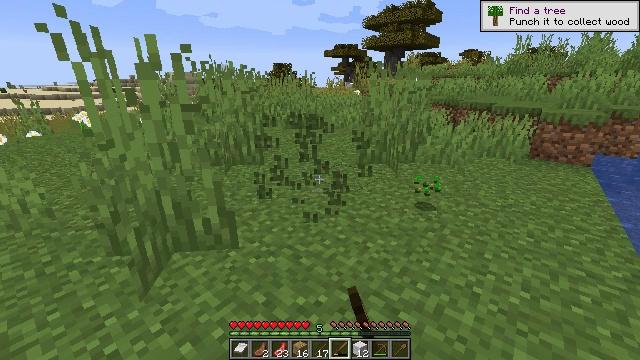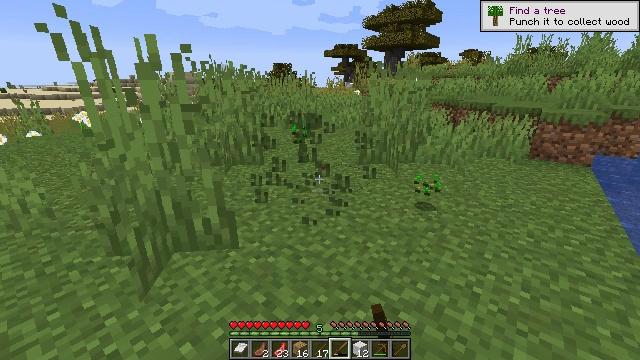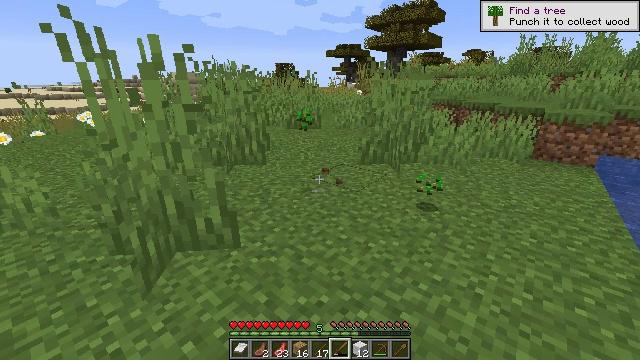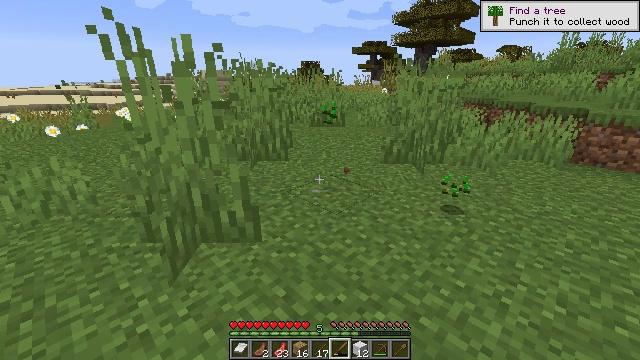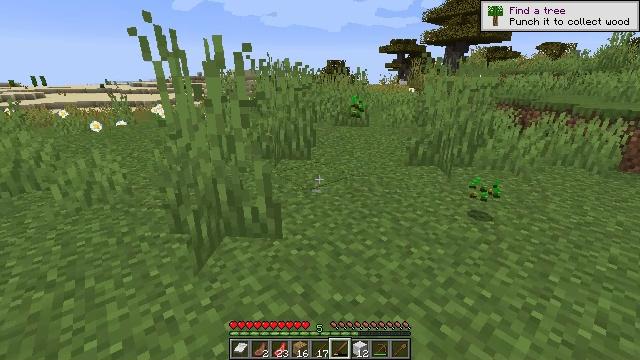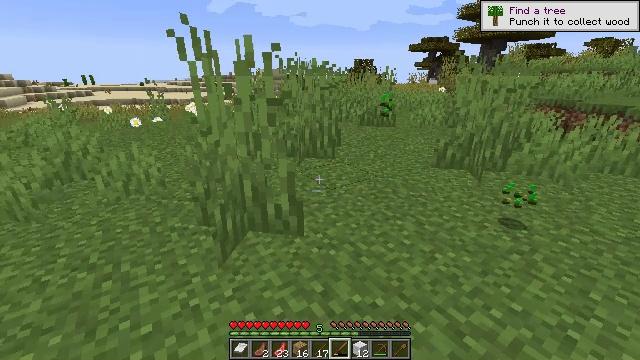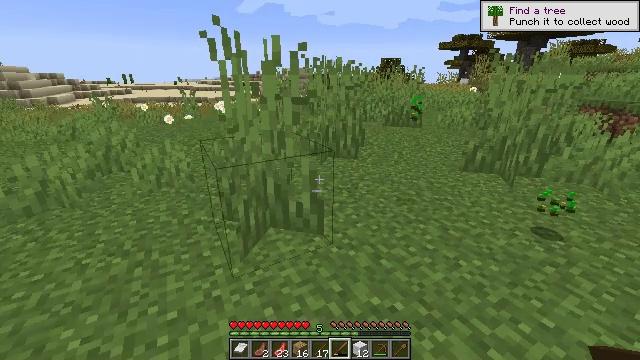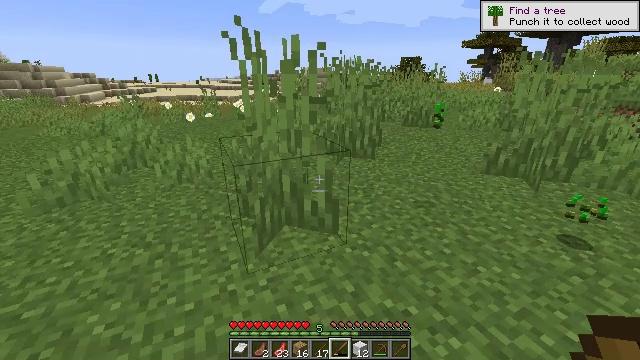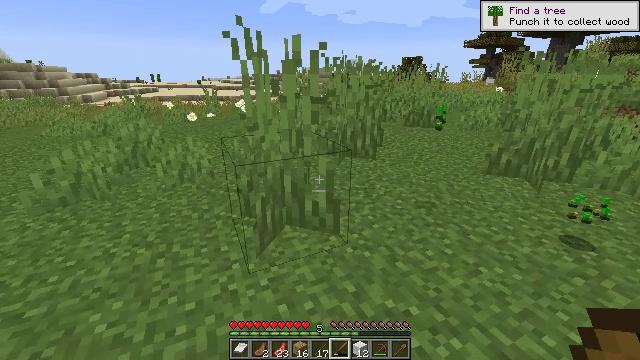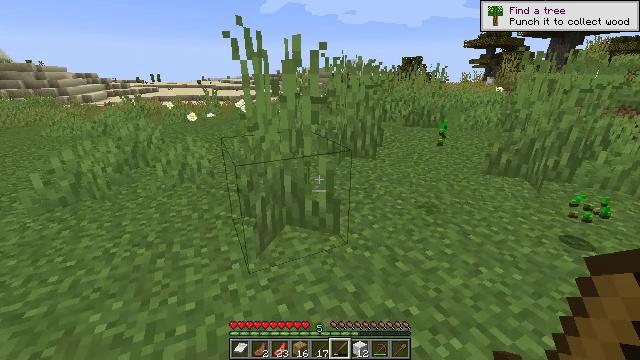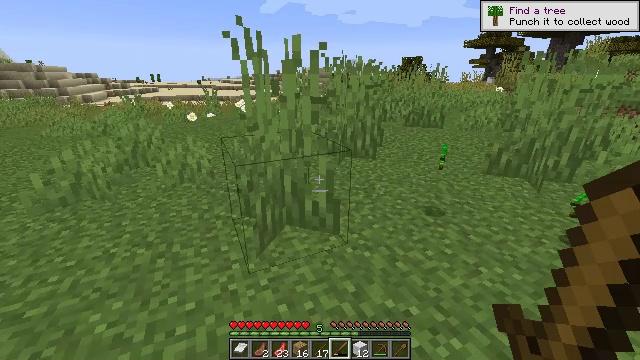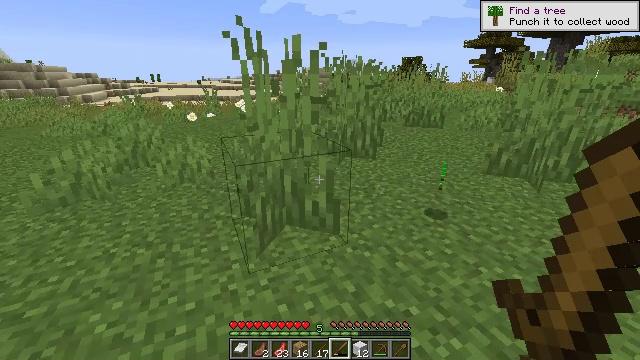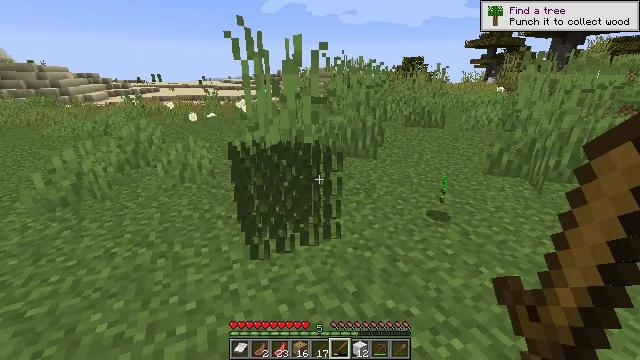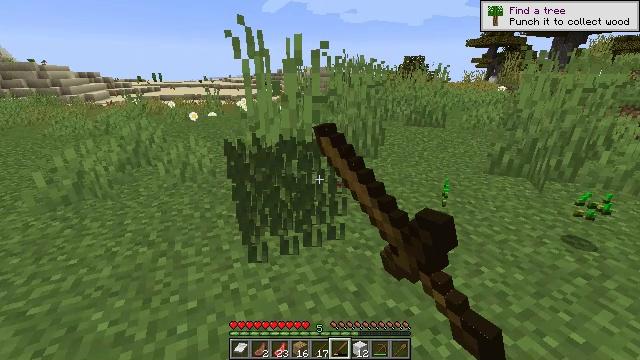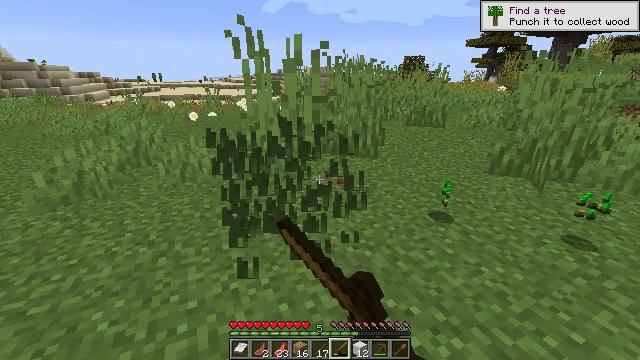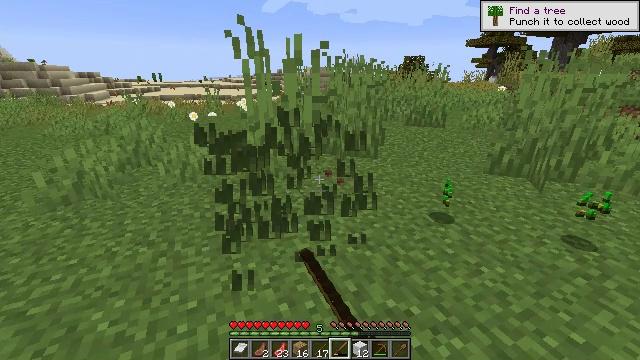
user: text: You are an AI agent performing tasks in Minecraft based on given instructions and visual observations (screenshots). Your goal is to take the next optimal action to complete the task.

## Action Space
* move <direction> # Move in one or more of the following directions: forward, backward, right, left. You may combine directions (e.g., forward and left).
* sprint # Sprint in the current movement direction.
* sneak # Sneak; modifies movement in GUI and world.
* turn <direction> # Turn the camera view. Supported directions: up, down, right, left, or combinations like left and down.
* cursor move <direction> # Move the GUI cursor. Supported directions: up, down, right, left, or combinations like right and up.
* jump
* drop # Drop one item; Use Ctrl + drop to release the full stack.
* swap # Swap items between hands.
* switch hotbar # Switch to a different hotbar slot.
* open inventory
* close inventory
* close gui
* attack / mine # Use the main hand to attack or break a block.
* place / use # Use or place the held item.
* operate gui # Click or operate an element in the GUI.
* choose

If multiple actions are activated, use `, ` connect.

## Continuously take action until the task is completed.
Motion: motion action
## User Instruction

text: Gather tall grass by hitting it.
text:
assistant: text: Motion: no_op
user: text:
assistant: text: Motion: no_op
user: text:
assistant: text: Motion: turn left
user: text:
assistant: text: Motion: turn left
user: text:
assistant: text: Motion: turn left
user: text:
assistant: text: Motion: turn left
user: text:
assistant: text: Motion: turn left
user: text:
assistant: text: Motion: no_op
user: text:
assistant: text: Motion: no_op
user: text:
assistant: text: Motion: no_op
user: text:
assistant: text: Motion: no_op
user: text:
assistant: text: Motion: attack / mine
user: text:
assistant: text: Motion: attack / mine
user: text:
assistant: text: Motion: attack / mine
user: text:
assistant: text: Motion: no_op
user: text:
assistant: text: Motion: no_op
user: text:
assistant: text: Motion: no_op